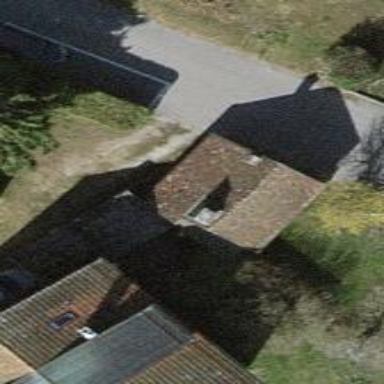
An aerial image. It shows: Garage.